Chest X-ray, AP view. Patient: 75 years old, sex F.
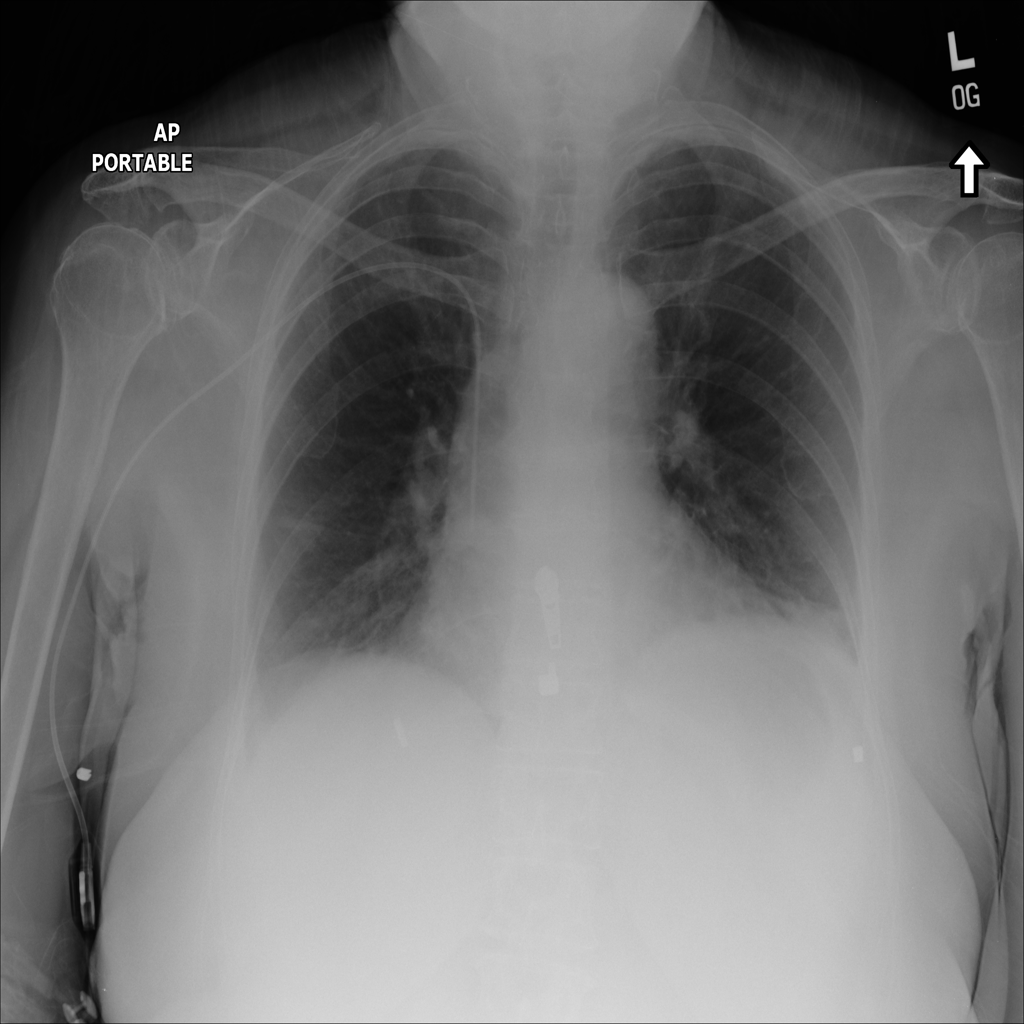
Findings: Atelectasis